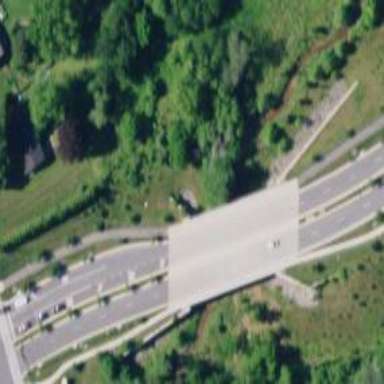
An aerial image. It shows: Asphalt cycleway.